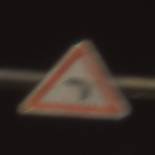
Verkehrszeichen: KurveLinks
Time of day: Night
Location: Outdoor (Urban)
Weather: Clear
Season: NotSpecified
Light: Artificial